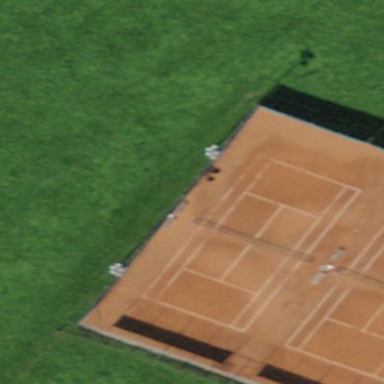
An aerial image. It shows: Tennis court on pitch.